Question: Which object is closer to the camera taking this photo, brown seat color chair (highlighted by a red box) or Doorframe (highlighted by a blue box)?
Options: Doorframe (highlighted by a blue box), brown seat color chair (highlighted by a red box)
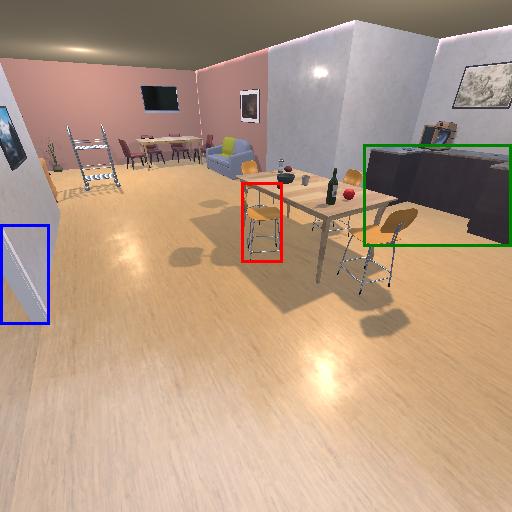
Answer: Doorframe (highlighted by a blue box)